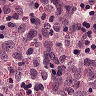
Metastatic tissue present: no